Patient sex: M
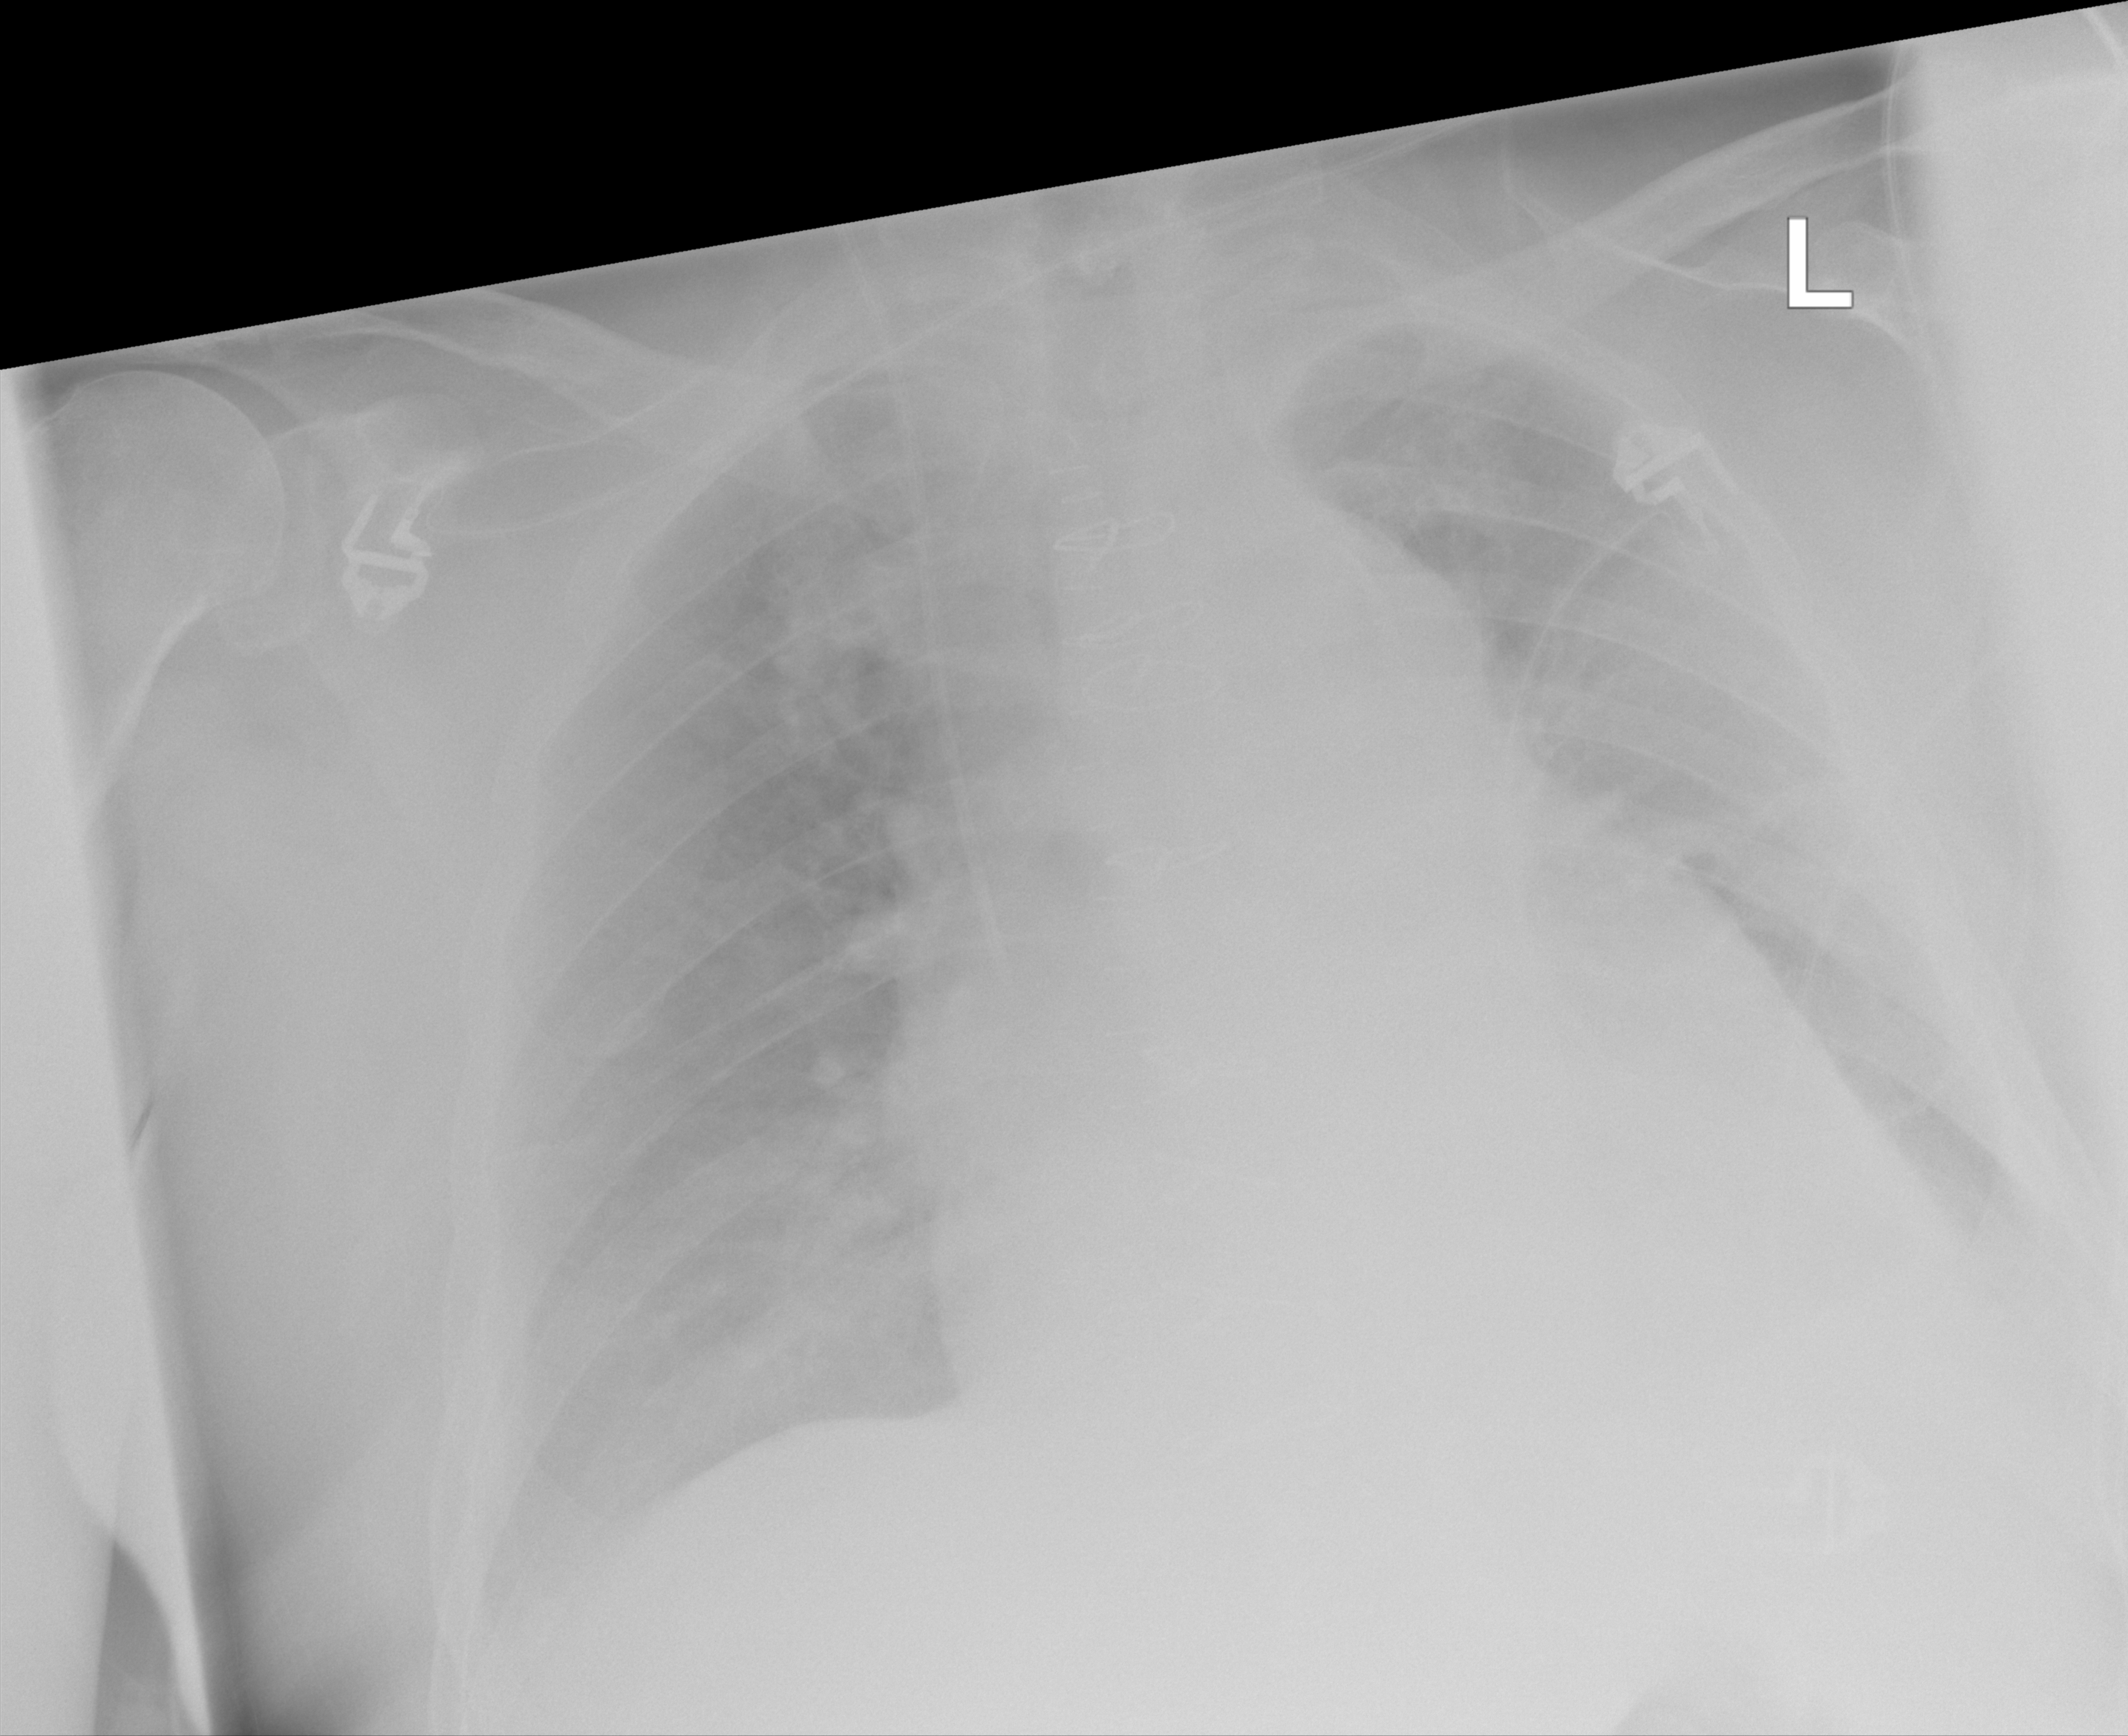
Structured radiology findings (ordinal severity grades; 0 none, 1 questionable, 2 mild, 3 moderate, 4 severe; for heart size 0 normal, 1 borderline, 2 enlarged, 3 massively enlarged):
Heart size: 2
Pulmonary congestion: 2
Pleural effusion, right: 2
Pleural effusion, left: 2
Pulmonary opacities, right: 2
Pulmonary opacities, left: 0
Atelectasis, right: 2
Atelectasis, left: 0